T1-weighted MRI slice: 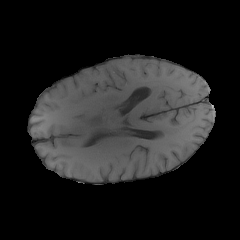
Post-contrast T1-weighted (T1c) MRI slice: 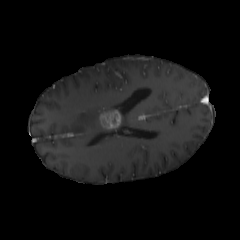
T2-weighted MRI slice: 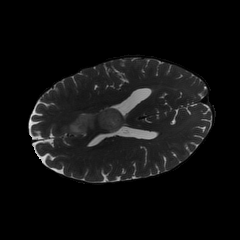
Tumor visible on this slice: yes